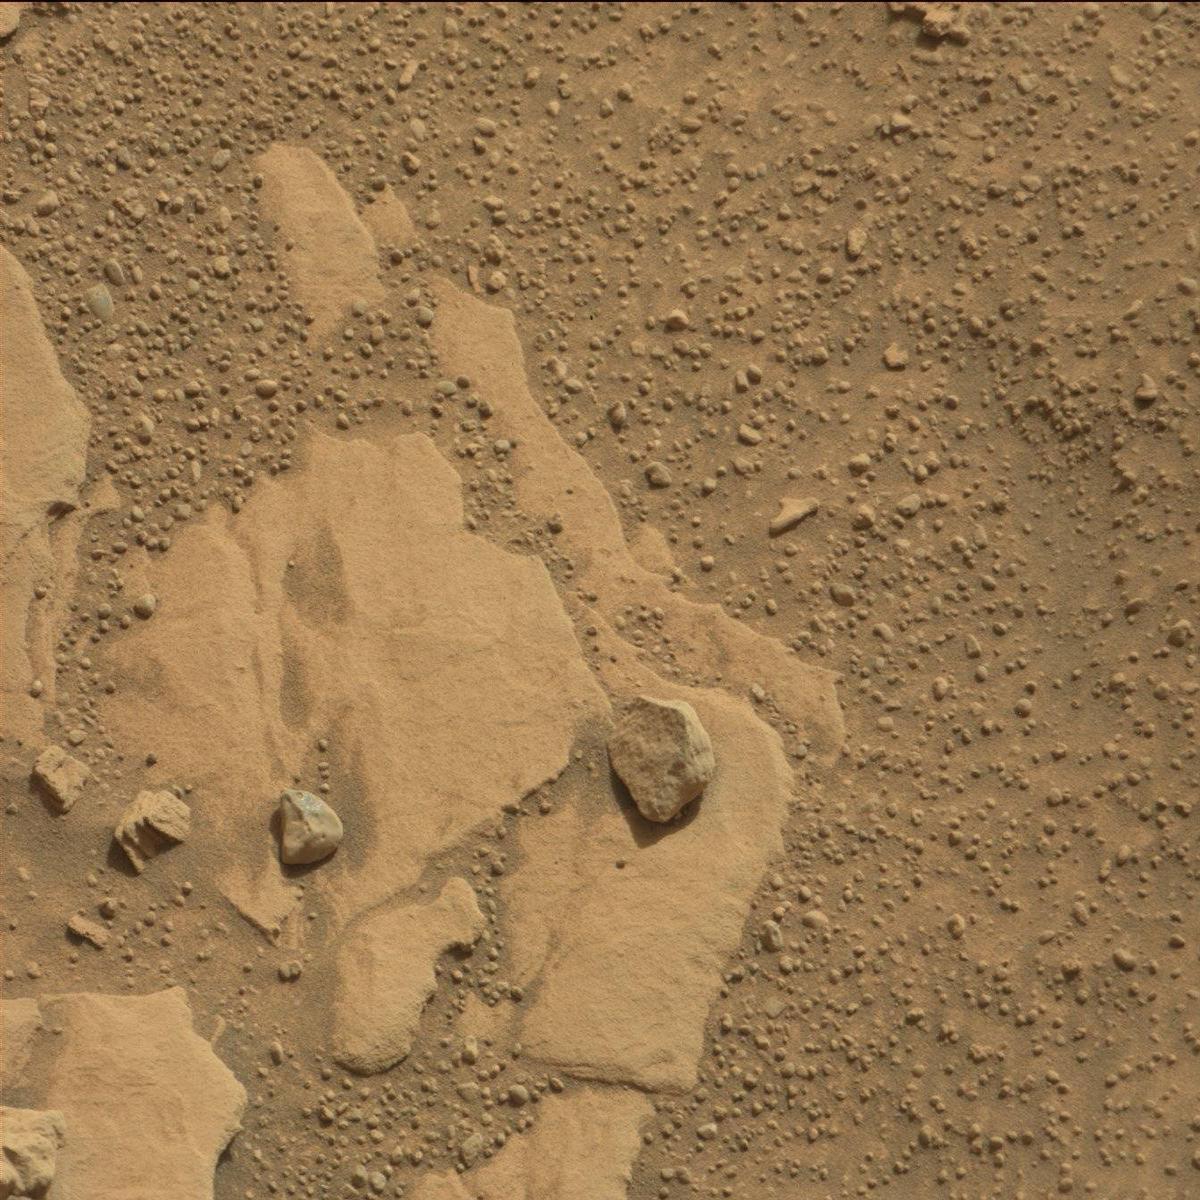
Terrain classes present: Bedrock, Rock, Sand / Soil